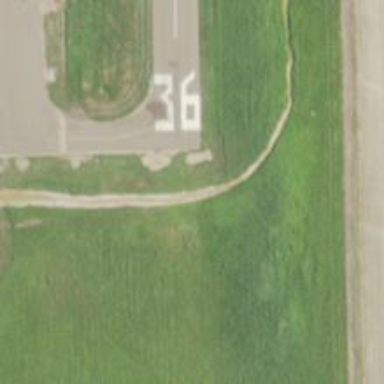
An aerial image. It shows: Asphalt runway at the airport.